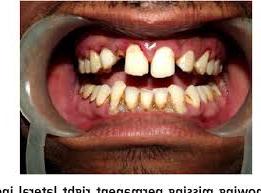
Condition: hypodontia